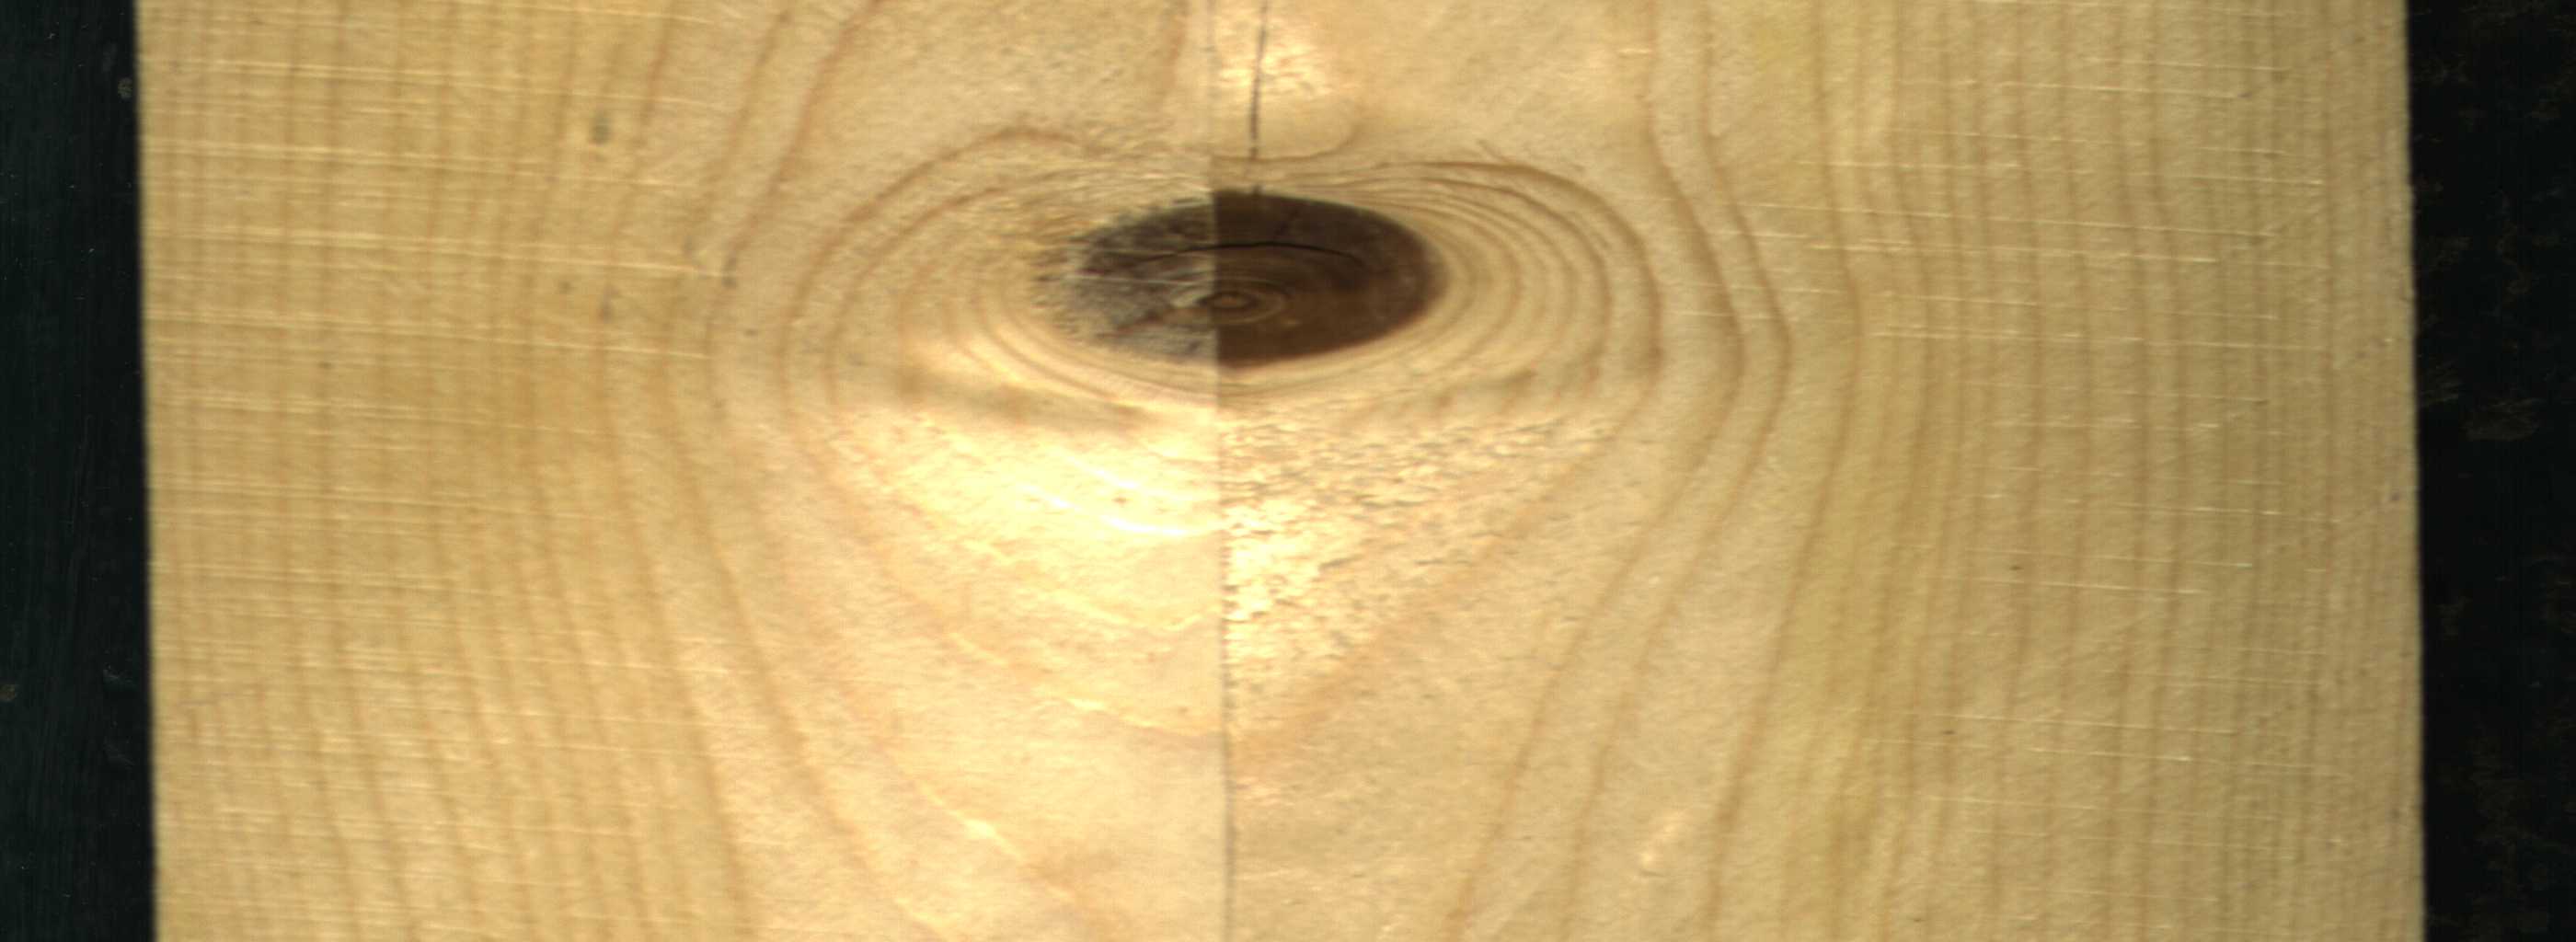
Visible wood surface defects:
Crack
knot_with_crack
Dead_Knot